Question: Is there a tweak (or available plugin) to show text inside a progress bar? This text is to show what stage an order is at. Plus, I want to show call-out div right at the current value of the progress bar.
Please see an attached image.

or something like <URL>
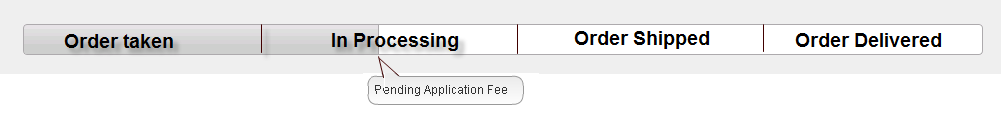
Answer: # HTML
'''
<input id="upload" type="button" value="Upload" />
<br/>
<div id="pb1">
<div id="percent1">Order Taken | In processing | Order Shipped | order Delivered</div>
'''
# jQuery
'''
$('#upload').click(function () {
//$('#pb').progressbar();
//$('#pb').progressbar({value:50});
var val = 0;
var interval = setInterval(function () {
val++;
$('#pb1').progressbar({
value: val,
change: function () {
$('#percent1').css('display', 'block');
},
complete: function () {}
});
if (val == 100) {
clearInterval(interval);
}
}, 50);
});
'''
# CSS
'''
body {
font-size:12px;
}
#pb, #pb1 {
width:450px;
}
#percent, #percent1 {
display:none;
float: left;
margin-top: 5px;
font-weight: bold;
text-shadow: 1px 1px 0 #fff;
}
'''
Working DeMO <URL>